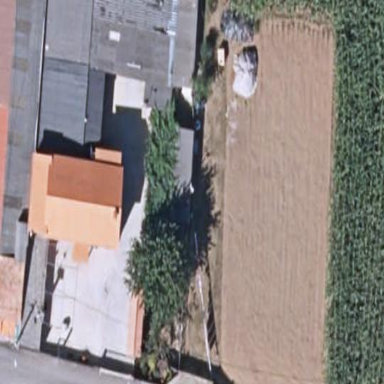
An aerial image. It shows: Shed.